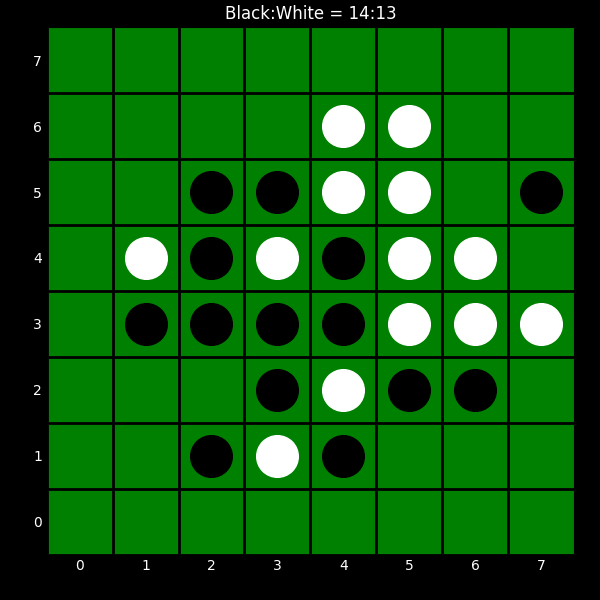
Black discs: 14
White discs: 13